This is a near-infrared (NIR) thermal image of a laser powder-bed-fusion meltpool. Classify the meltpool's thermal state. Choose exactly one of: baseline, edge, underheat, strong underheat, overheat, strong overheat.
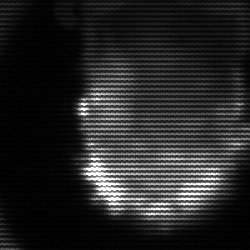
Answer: baseline